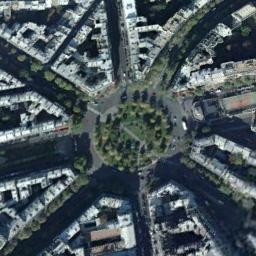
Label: roundabout